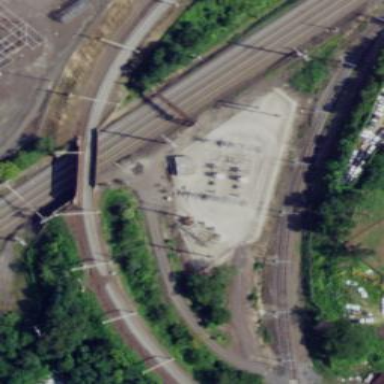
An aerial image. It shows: Traction substation for powering transportation systems.